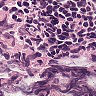
Metastatic tissue present: no